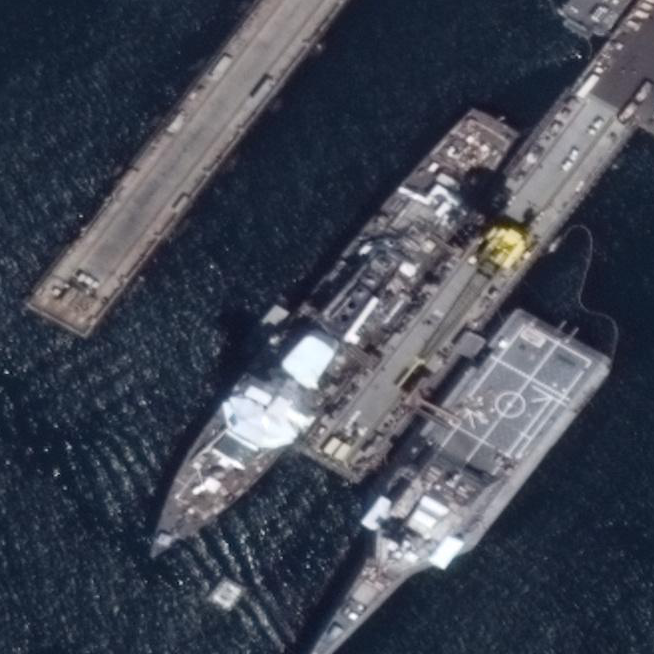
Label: destroyer